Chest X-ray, PA view. Patient: 65 years old, sex F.
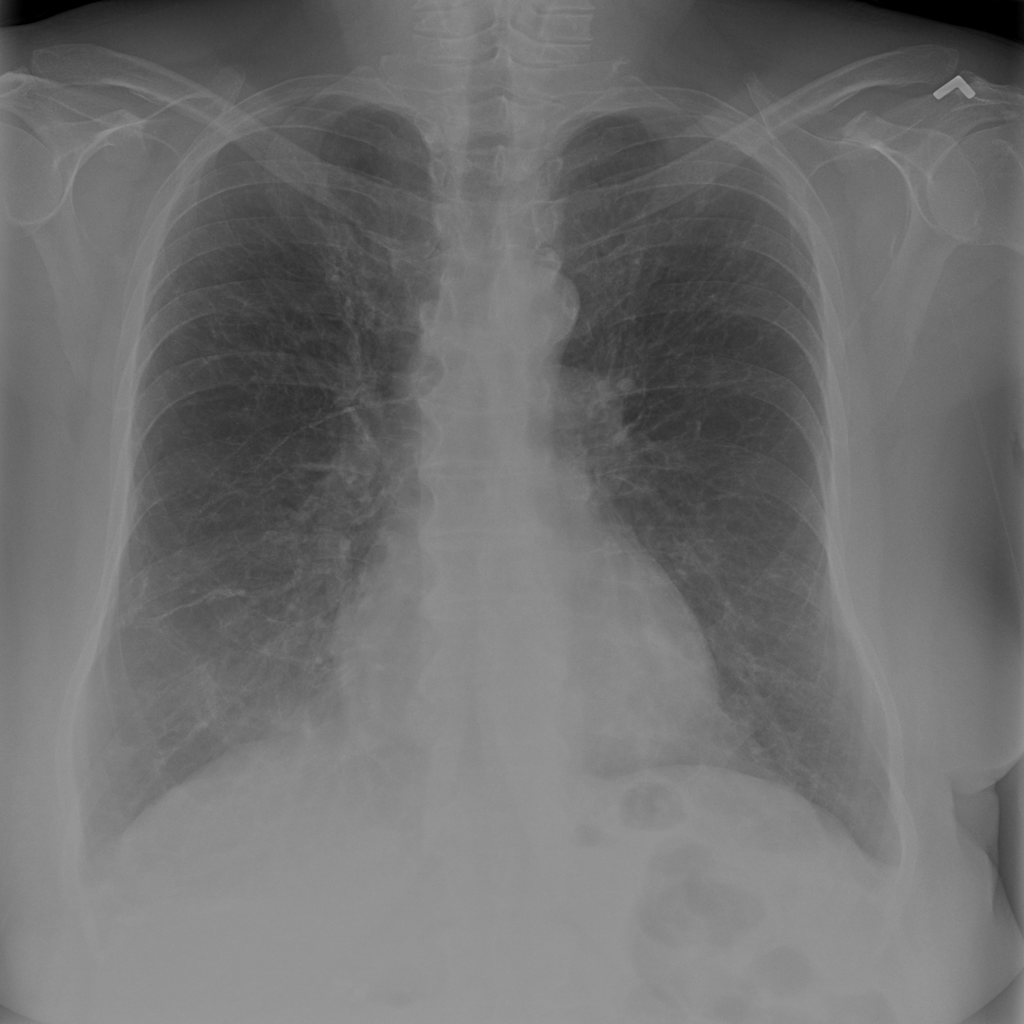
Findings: No Finding